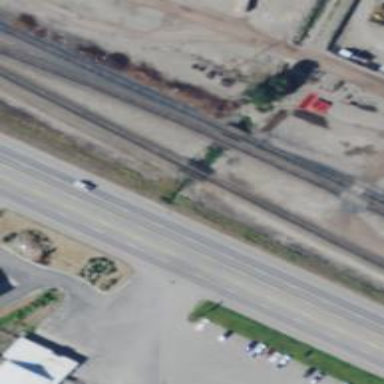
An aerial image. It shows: Bridge over railway line.